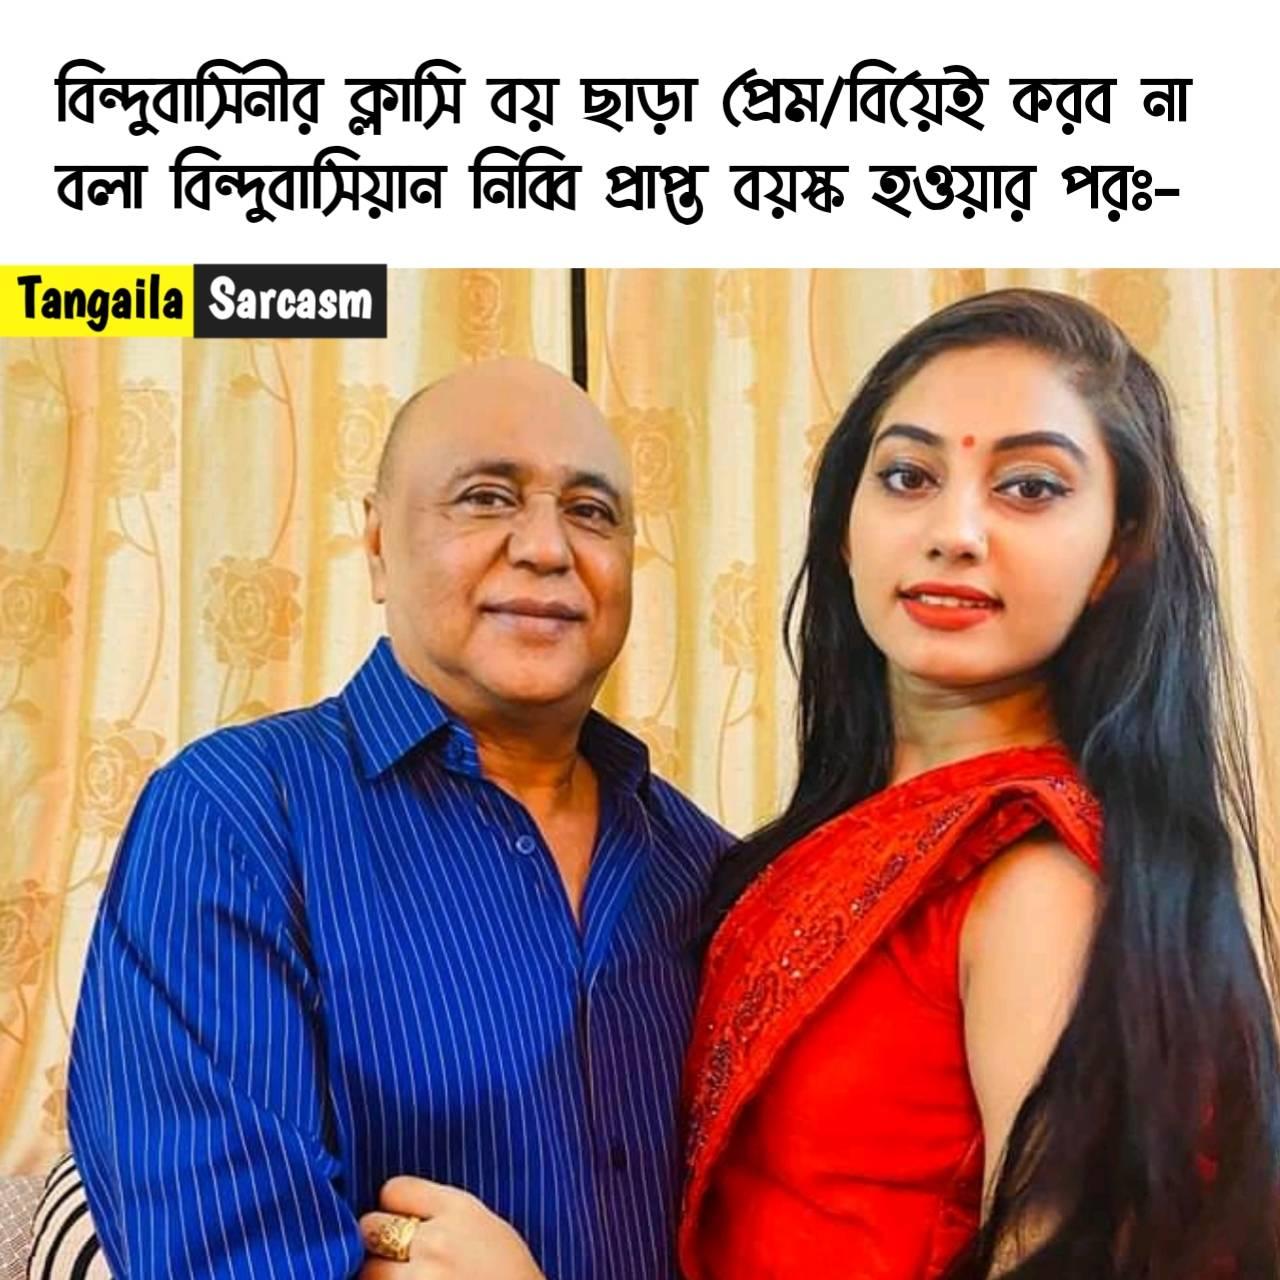
Caption: বিন্দুবাসিনীর ক্লাসি বয় ছাড়া প্রেম / বিয়েই করব না বলা বিন্দুবাসিয়ান নিব্বি প্রাপ্ত বয়স্ক হওয়ার পরঃ-
Label: hate